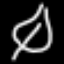
Label: leaf